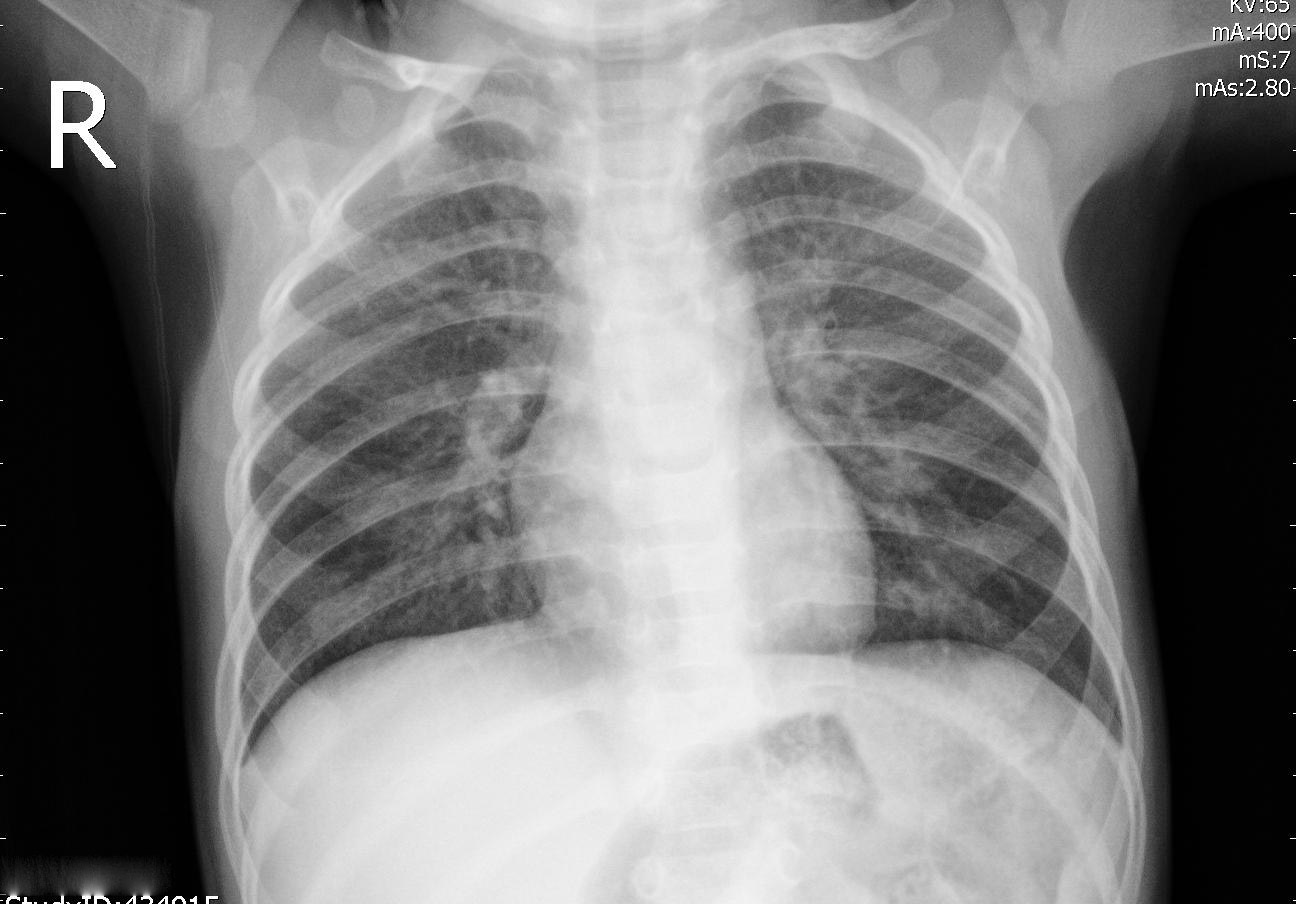
Diagnosis: PNEUMONIA